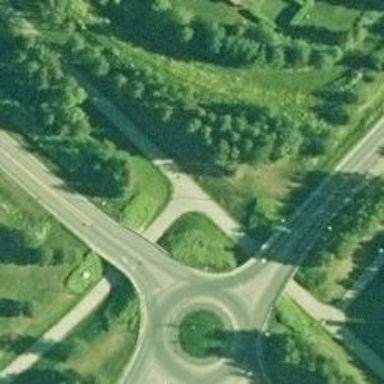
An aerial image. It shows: Asphalt cycleway.